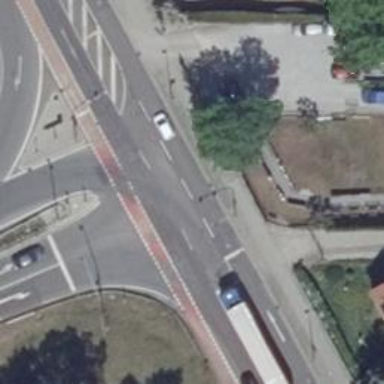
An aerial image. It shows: Road with traffic signals.